CT reconstruction: convct
Segmentation target: spine
Patient: F, age 70
ISS stage: Stage 1
Metal implant: no
Axial slice:
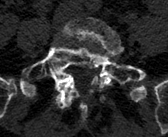
Sagittal slice:
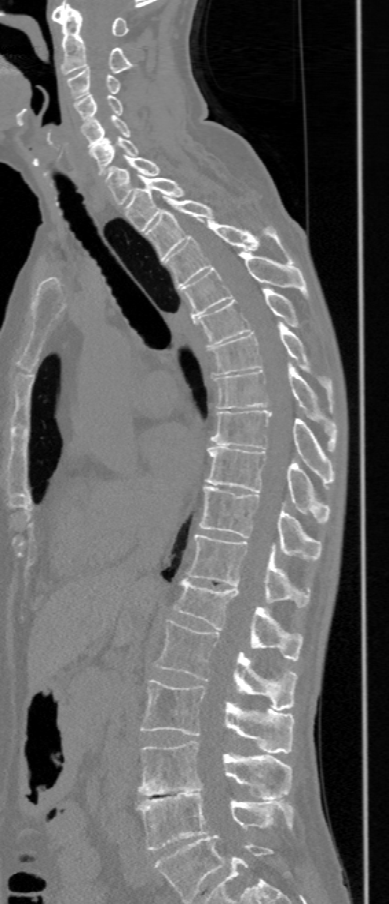